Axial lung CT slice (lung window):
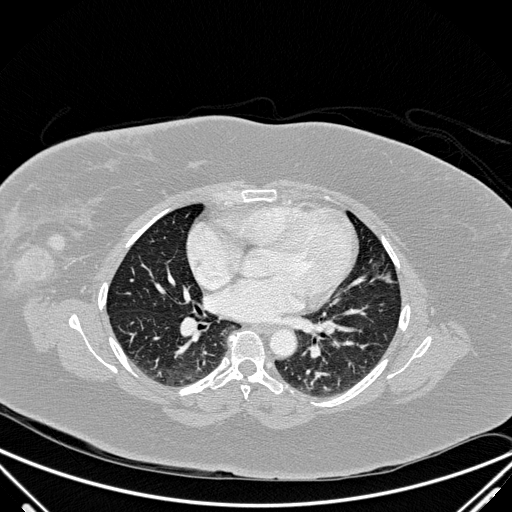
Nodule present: no